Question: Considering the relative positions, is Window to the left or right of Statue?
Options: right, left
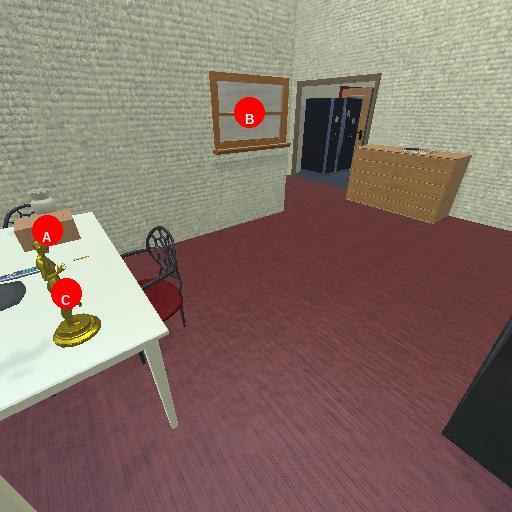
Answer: right